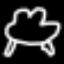
Label: frog